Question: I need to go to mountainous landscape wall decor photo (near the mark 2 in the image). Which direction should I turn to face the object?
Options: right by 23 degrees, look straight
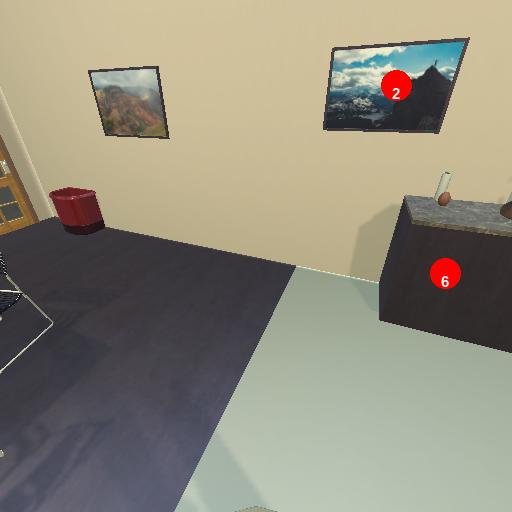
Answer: right by 23 degrees